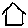
Label: house